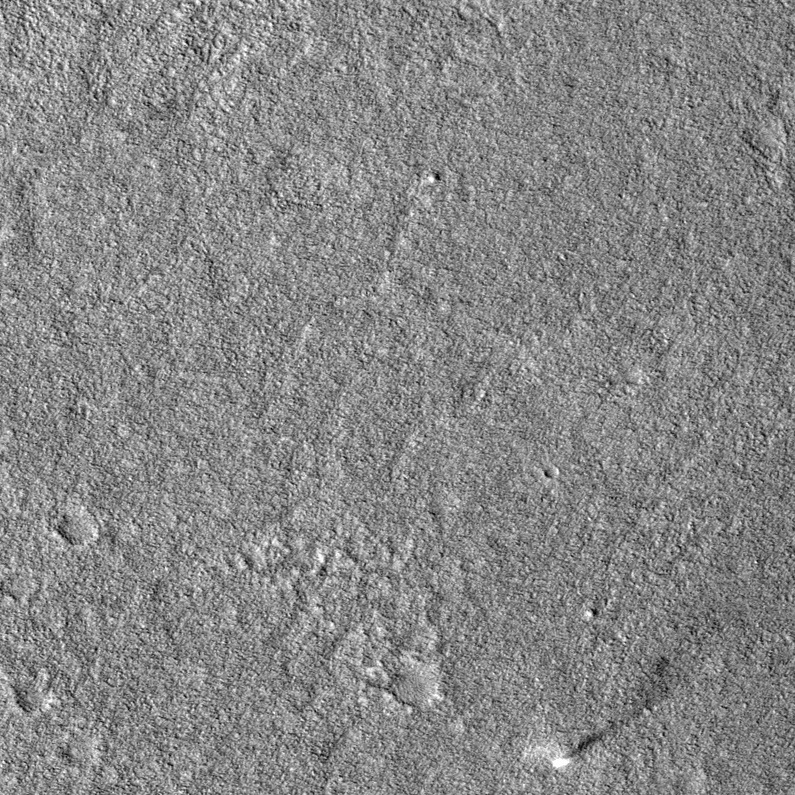
Label: dustdevil